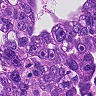
Metastatic tissue present: yes